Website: crate-barrel
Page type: receipt
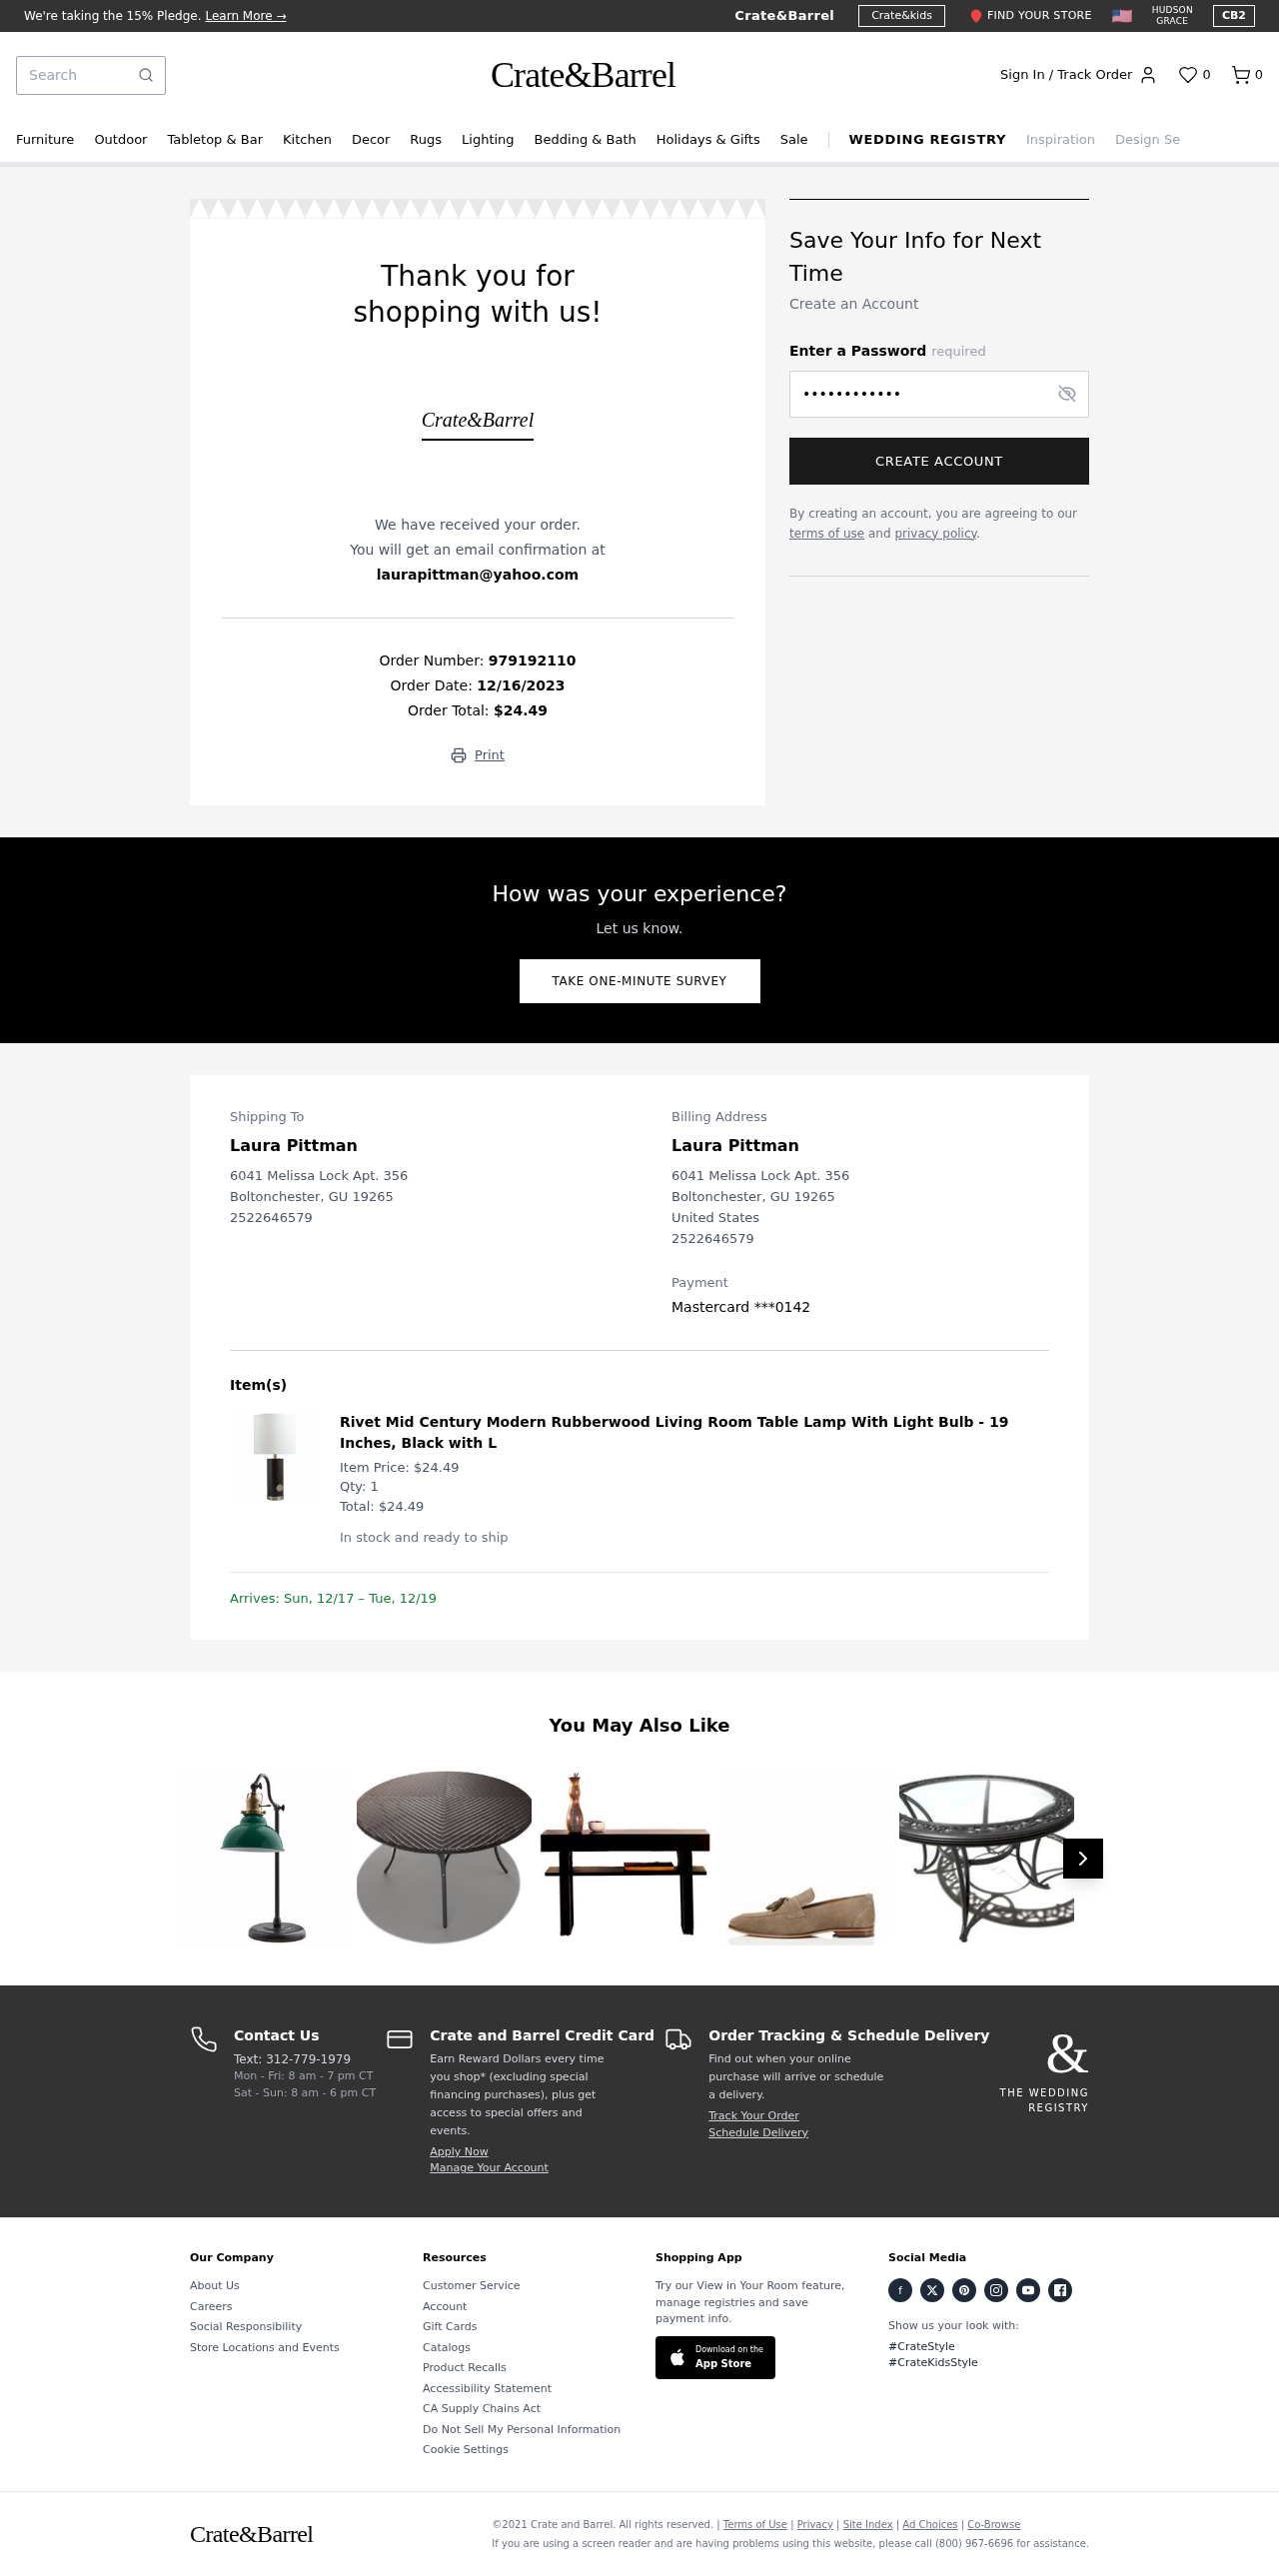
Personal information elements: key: PII_CARD_LAST4
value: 0142
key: PII_CARD_TYPE
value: Mastercard
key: PII_CITY
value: Boltonchester
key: PII_COUNTRY
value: United States
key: PII_EMAIL
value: laurapittman@yahoo.com
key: PII_FULLNAME
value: Laura Pittman
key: PII_PHONE
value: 2522646579
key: PII_POSTCODE
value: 19265
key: PII_STATE_ABBR
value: GU
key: PII_STREET
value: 6041 Melissa Lock Apt. 356
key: PII_FULLNAME2
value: Laura Pittman
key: PII_CITY2
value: Boltonchester
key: PII_STATE_ABBR2
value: GU
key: PII_POSTCODE_FULL
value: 19265
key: PII_POSTCODE_NUMERIC
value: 19265
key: PII_PHONE2
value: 2522646579
Product elements: key: PRODUCT1_NAME
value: Rivet Mid Century Modern Rubberwood Living Room Table Lamp With Light Bulb - 19 Inches, Black with L
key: PRODUCT1_PRICE
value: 24.49
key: PRODUCT1_QUANTITY
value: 1
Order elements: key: ORDER_NUM_ITEMS
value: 0
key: ORDER_ID
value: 979192110
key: ORDER_DATE
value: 12/16/2023
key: ORDER_TOTAL
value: $24.49
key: ORDER_ITEM_TOTAL
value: $24.49
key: ORDER_DELIVERY_DATE
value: Sun, 12/17 – Tue, 12/19
Search elements: key: HEADER_SEARCH
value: Search
Other elements: key: FAVORITES_COUNT
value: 0